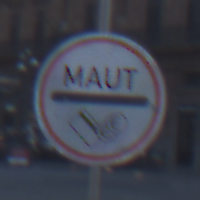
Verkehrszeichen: MautflichtigeStrecke
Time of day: SunriseSunset
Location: Outdoor (Urban)
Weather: PartlyCloudy
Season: NotSpecified
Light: Natural